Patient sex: M
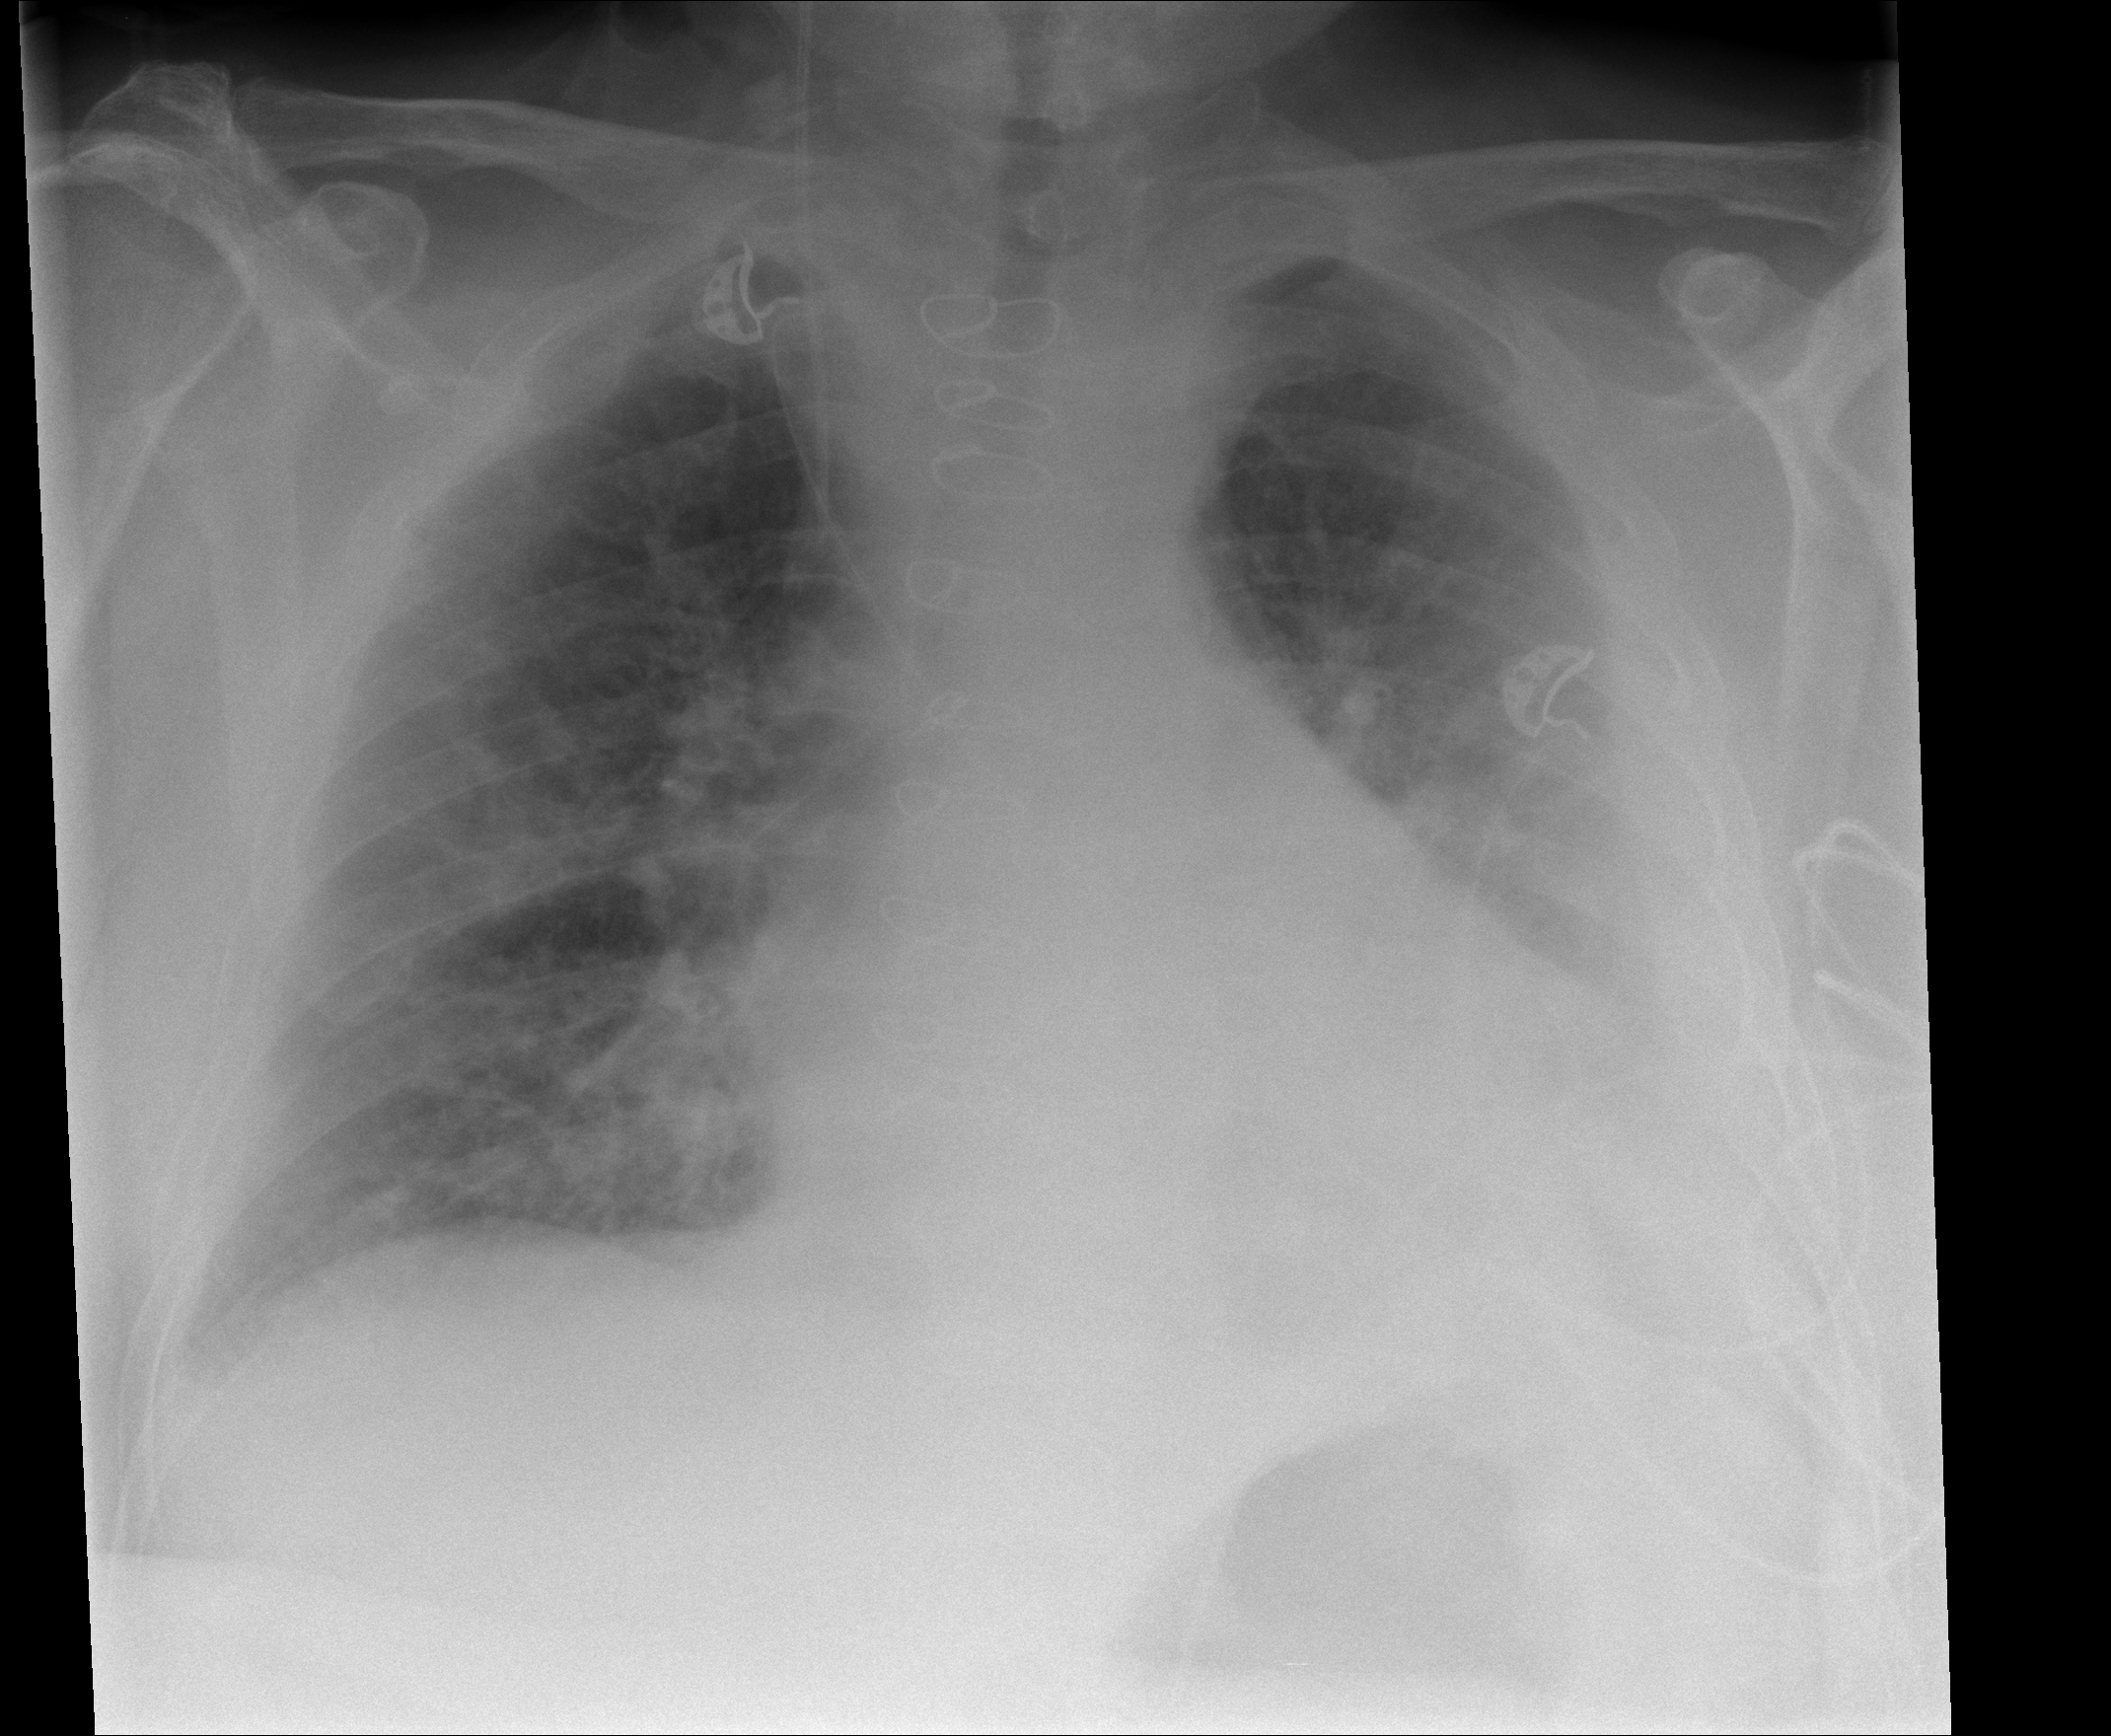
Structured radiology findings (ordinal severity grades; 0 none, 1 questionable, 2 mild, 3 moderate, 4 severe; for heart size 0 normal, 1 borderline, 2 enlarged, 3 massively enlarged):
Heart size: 2
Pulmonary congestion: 2
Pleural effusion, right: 1
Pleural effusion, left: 2
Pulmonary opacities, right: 1
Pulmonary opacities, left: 1
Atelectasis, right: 2
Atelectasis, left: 2